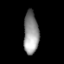
Tissue: lung
Cell type: Epithelial cells
Senescence score: 0.2319
Nuclear area (px): 618
Mean DAPI intensity: 146.832